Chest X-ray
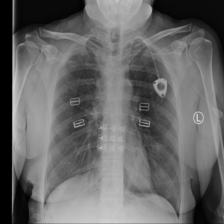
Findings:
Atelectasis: negative
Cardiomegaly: negative
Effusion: negative
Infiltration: negative
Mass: negative
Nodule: negative
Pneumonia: negative
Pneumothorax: negative
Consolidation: negative
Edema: negative
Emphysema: negative
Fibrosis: negative
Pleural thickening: negative
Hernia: negative